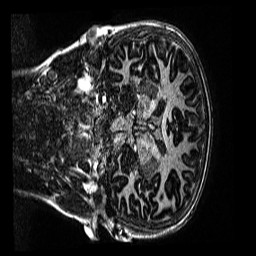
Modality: MP2RAGE
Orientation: coronal
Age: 12
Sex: male
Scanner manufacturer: siemens
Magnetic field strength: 3 T
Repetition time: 4 s
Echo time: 0.00299 s